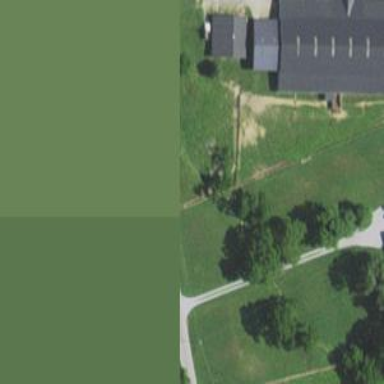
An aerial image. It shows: Farmyard area.